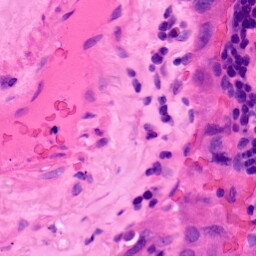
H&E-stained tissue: Lung